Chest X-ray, AP view. Patient: 49 years old, sex M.
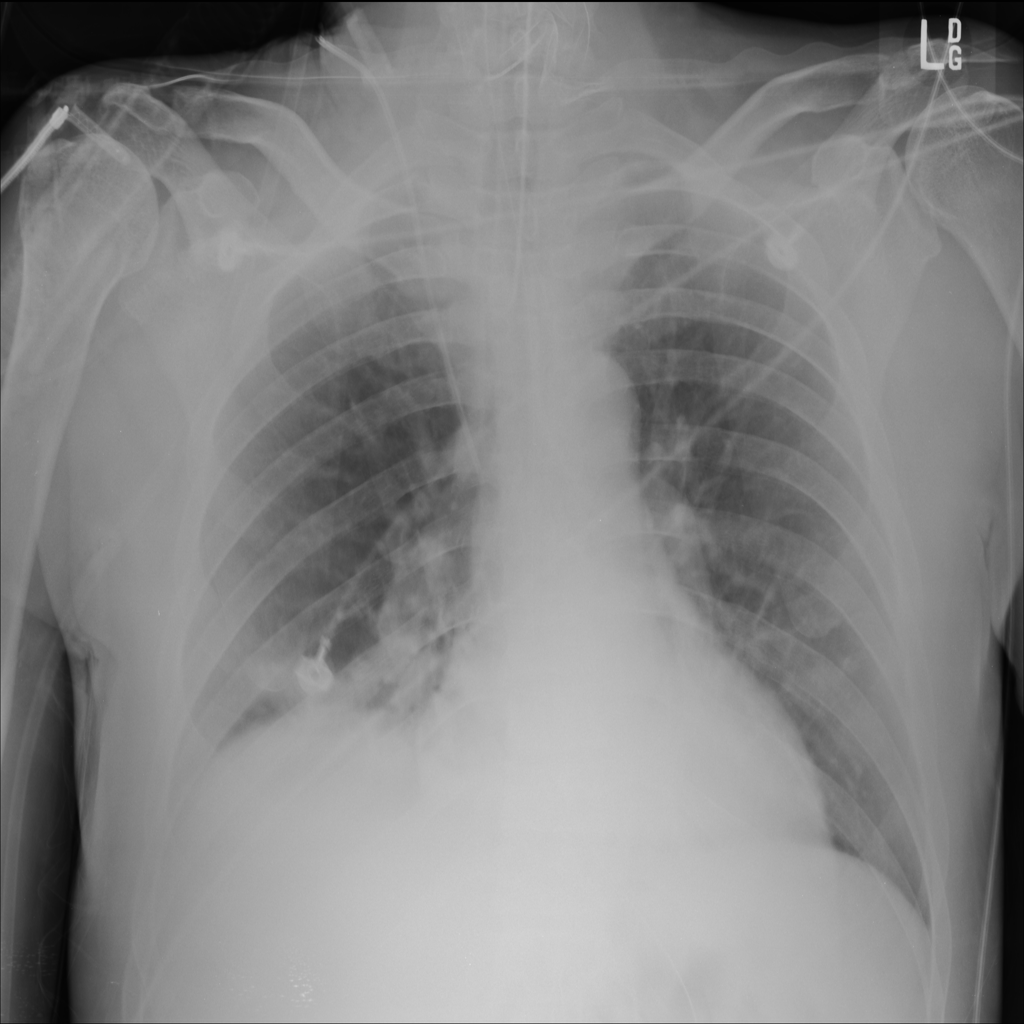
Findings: No Finding